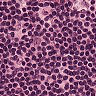
Metastatic tissue present: no